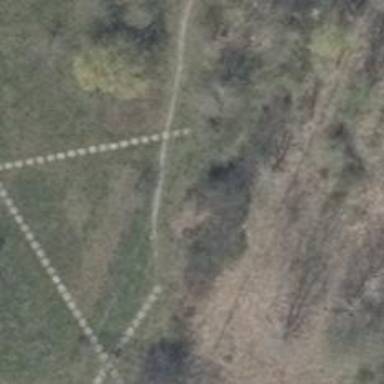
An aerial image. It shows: Path.